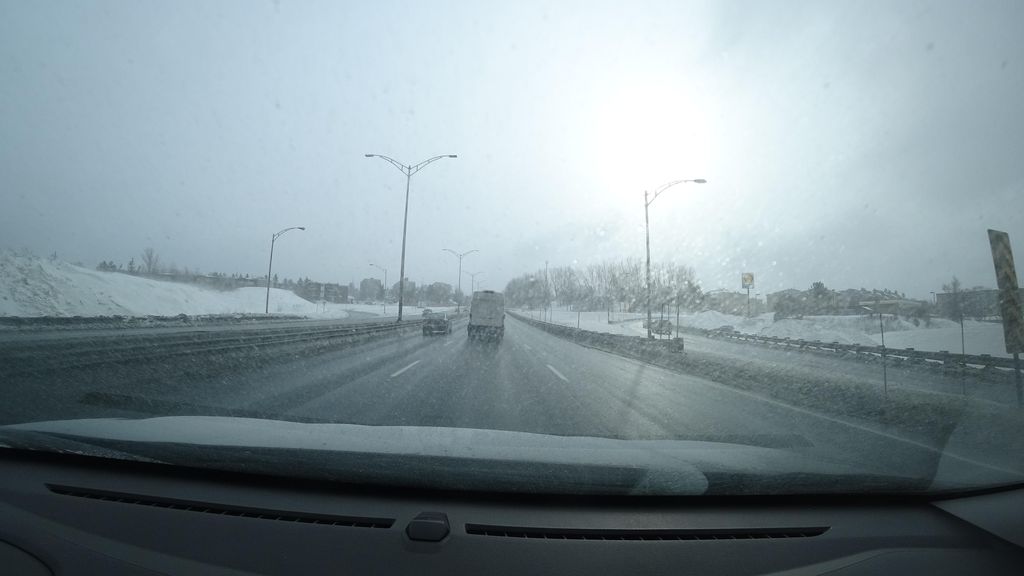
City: quebec_city